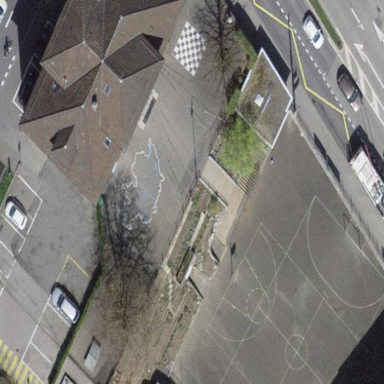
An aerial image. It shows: School.